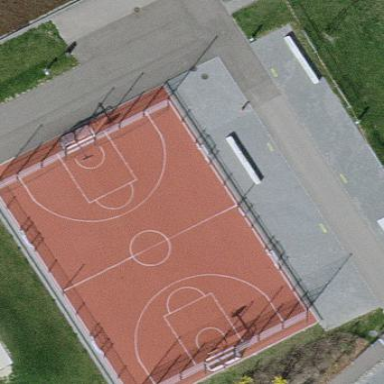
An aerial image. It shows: Tartan basketball court in leisure land pitch.